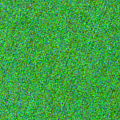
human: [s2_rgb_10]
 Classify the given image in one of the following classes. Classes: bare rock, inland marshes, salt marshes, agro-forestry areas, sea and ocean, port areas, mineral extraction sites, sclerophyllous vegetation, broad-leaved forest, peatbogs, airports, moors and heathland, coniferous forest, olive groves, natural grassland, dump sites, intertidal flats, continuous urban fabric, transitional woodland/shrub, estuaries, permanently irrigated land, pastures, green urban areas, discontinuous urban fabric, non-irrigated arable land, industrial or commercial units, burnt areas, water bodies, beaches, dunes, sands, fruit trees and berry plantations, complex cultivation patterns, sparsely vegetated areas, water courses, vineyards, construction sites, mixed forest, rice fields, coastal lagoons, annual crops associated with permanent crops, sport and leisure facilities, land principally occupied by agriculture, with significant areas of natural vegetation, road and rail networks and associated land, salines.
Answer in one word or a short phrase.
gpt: sea and ocean